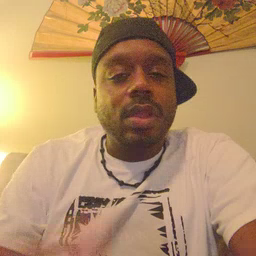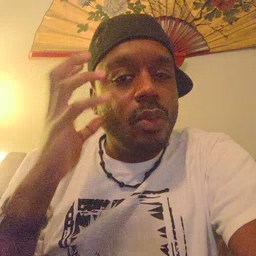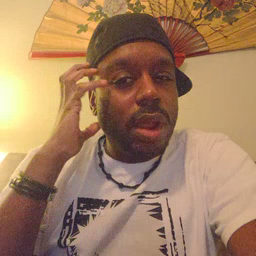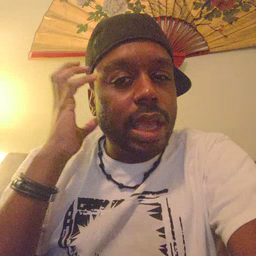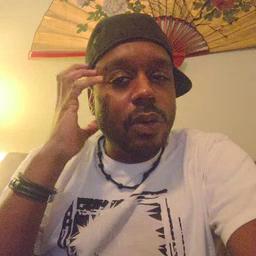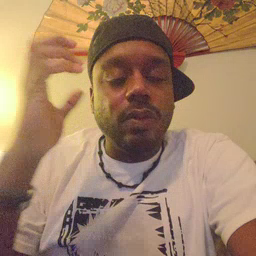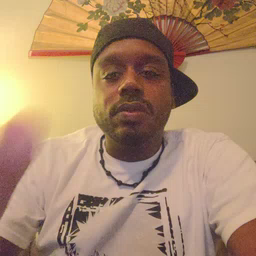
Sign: radio